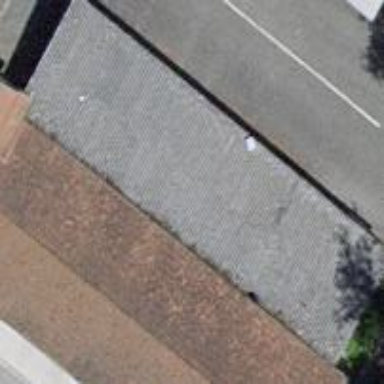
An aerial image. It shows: Group of garages.